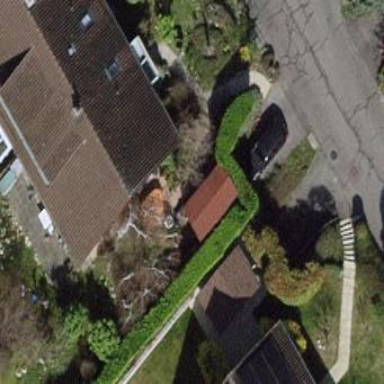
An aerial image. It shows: Semi-detached house.